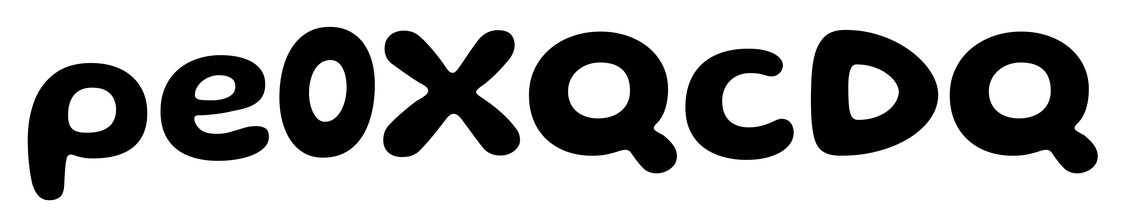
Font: Gluten_SemiBold